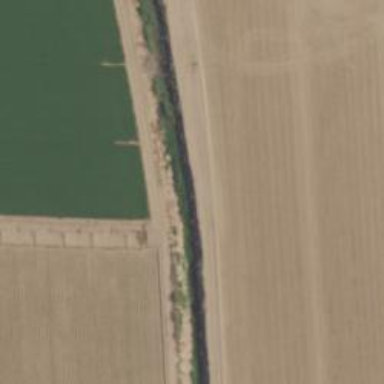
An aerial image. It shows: Canal used for irrigation purposes.